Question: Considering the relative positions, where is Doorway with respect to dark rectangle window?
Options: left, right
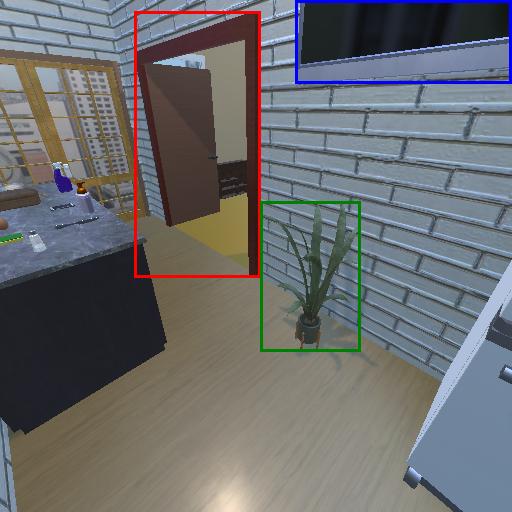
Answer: left